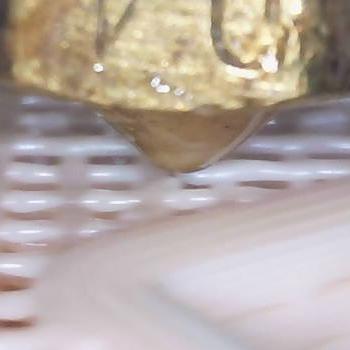
Flow rate: 100%